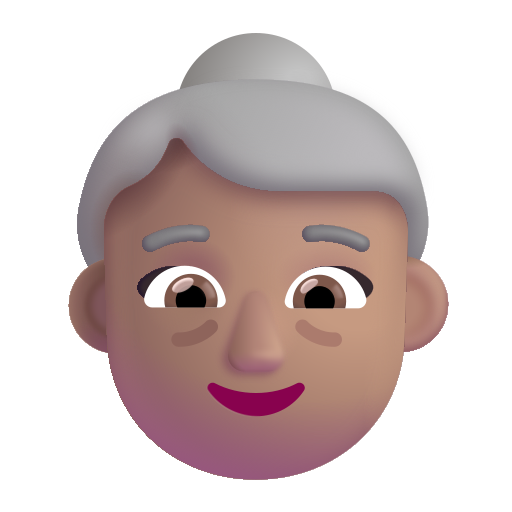
old woman color